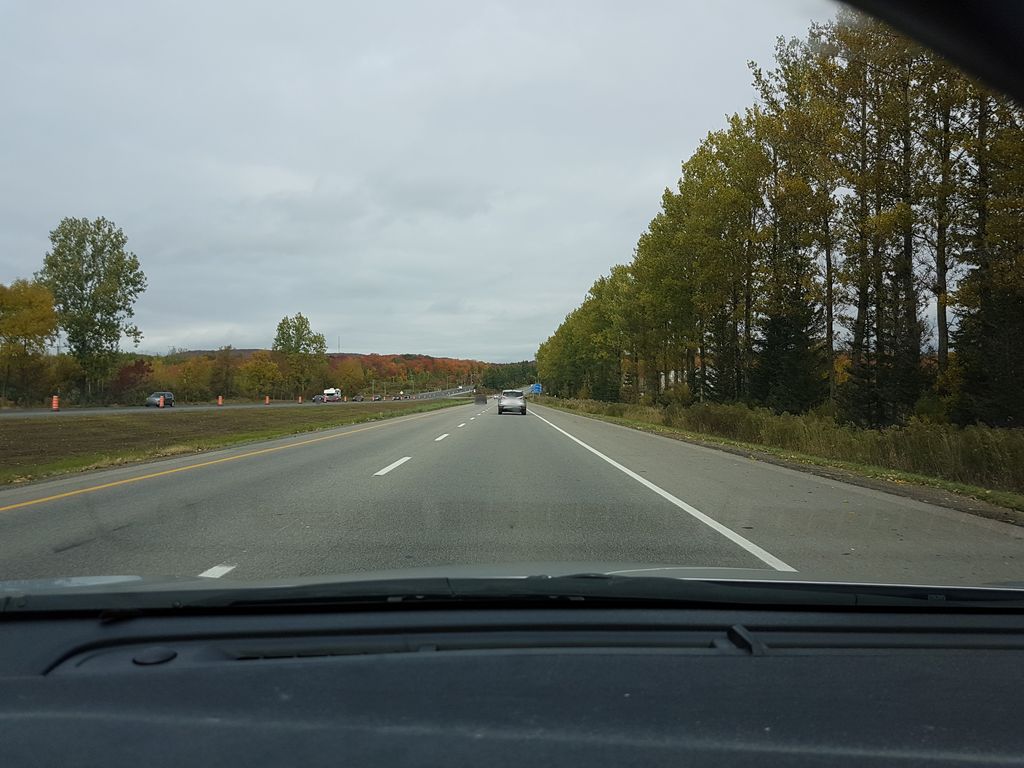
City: quebec_city